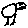
Label: bird